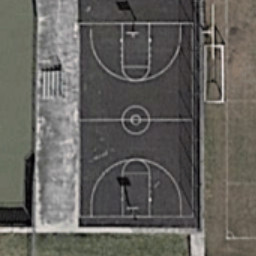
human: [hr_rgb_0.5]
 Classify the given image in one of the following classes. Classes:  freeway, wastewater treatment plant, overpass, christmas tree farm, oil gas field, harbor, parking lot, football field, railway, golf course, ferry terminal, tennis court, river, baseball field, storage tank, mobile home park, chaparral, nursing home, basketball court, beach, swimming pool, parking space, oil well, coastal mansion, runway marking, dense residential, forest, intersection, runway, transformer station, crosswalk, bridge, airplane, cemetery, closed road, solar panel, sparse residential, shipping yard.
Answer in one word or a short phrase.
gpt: basketball court